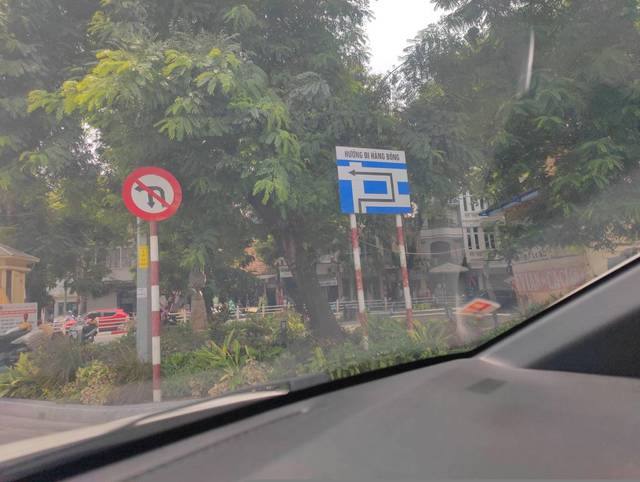
Region: Vietnam
Coordinates: 21.028, 105.843